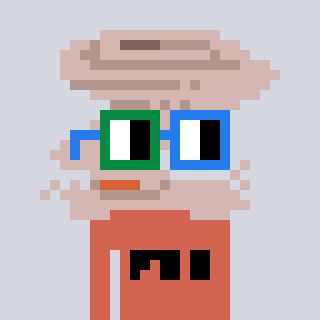
a pixel art character with square green and blue glasses, a tornado-shaped head and a peachy-colored body on a cool background